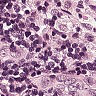
Metastatic tissue present: no